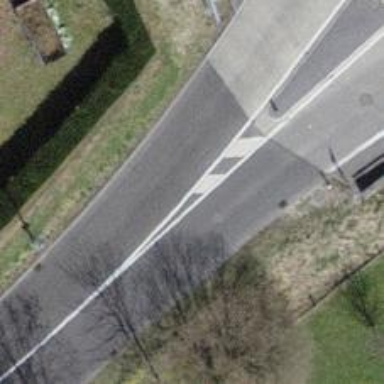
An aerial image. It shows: Secondary road with asphalt surface.